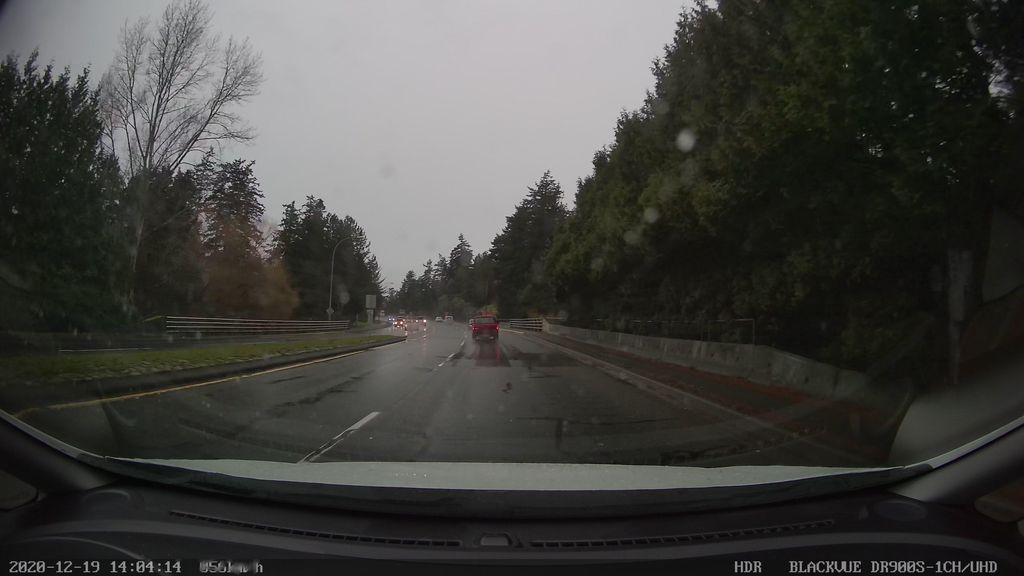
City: victoria